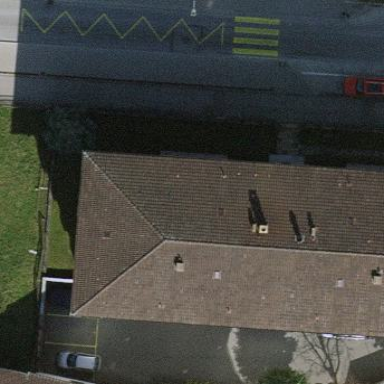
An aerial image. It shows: Apartment building with flat roof.